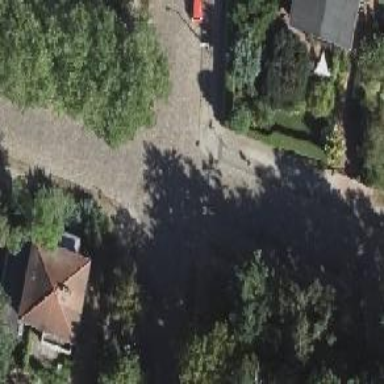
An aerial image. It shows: Residential road with sidewalks on both sides.